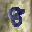
Label: 8